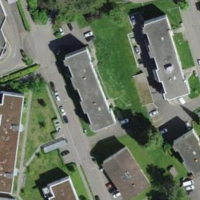
EUNIS habitat code: 55
Species observed at this site:
Epilobium hirsutum